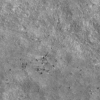
Label: not_dusty